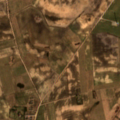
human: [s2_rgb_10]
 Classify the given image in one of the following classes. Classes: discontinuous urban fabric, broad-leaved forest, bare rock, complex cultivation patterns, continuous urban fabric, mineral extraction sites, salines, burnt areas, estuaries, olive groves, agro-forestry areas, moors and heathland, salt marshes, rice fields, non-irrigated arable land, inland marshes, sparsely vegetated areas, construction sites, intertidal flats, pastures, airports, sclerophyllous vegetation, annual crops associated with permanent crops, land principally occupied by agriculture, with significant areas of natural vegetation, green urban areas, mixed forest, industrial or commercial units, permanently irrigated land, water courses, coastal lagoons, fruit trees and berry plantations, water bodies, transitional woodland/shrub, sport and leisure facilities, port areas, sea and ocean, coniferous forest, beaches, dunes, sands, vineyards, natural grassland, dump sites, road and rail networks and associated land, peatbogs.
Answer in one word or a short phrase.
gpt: discontinuous urban fabric, non-irrigated arable land, complex cultivation patterns